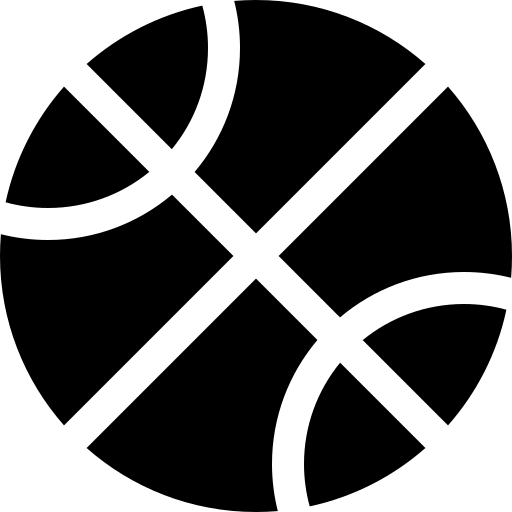
Tags: icon, FontAwesome, fa-icon, solid, basketball